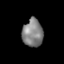
Tissue: lung
Cell type: T cells
Senescence score: 0.2312
Nuclear area (px): 557
Mean DAPI intensity: 129.794